Field crop: maize
Growth stage: 2
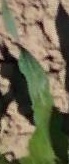
Species: maize